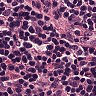
Metastatic tissue present: no